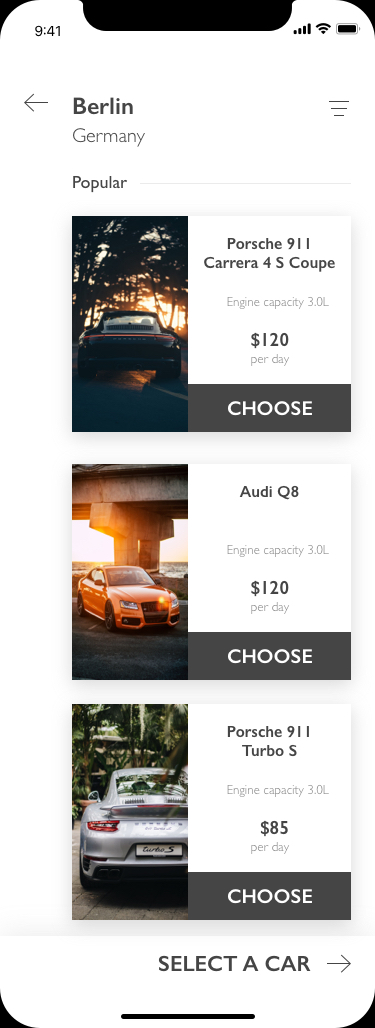
Text in this UI design:
Berlin
Germany
Popular